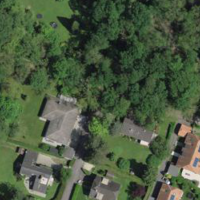
EUNIS habitat code: 41
Species observed at this site:
Zoropsis spinimana
Scytodes thoracica
Limax maximus
Cacyreus marshalli
Marpissa muscosa
Mangora acalypha
Passer domesticus
Nemobius sylvestris
Anthrenus verbasci
Aeshna cyanea
Idaea rusticata
Calopteryx splendens
Cylindromyia bicolor
Ichthyosaura alpestris
Vespa crabro
Lampyris noctiluca
Euroleon nostras
Pseudeuophrys erratica
Phoenicurus ochruros
Steatoda triangulosa
Phaneroptera nana
Picus viridis